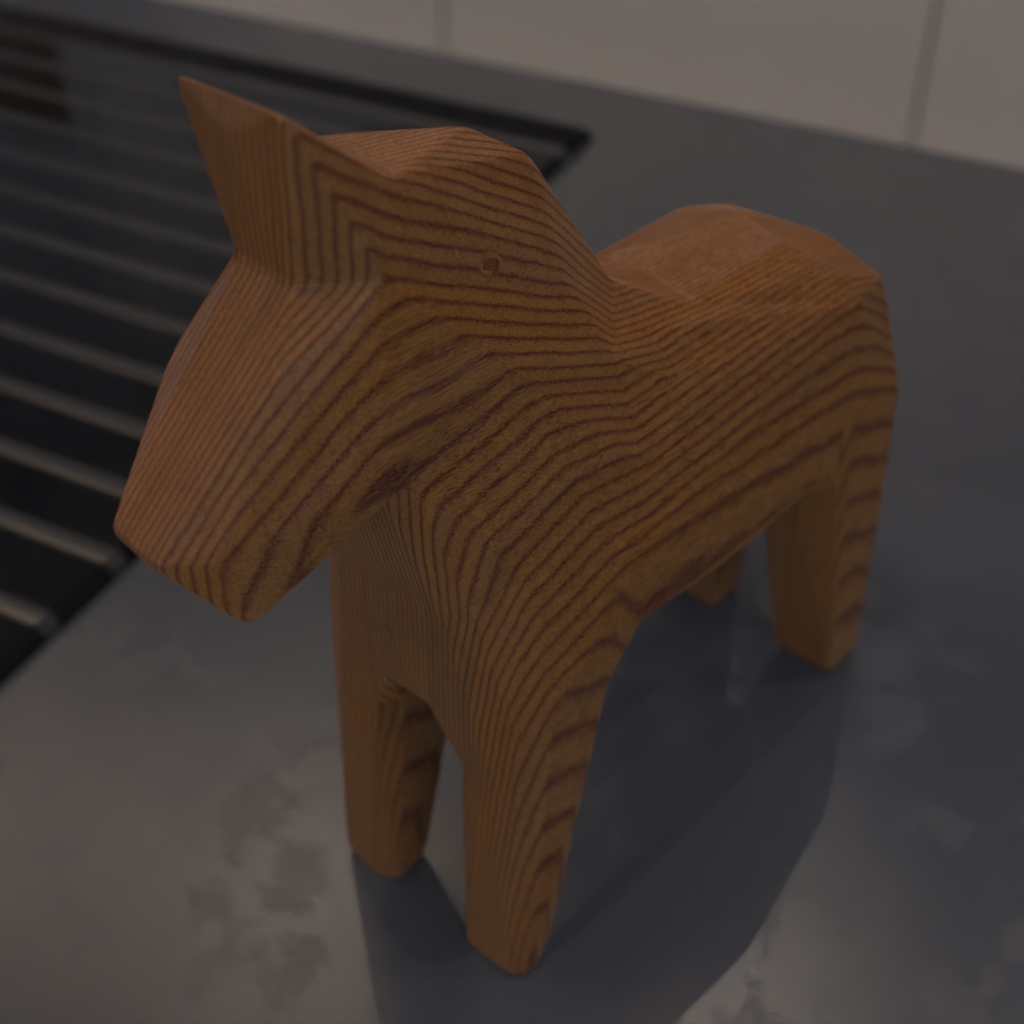
A high quality rendering of a dalahest_oak dalecarlian horse figurine made of varnished dark oak standing on a dark kitchen counter in an dark kitchen counter,long shot of an overhead view from the front right side , 50 mm, f 11